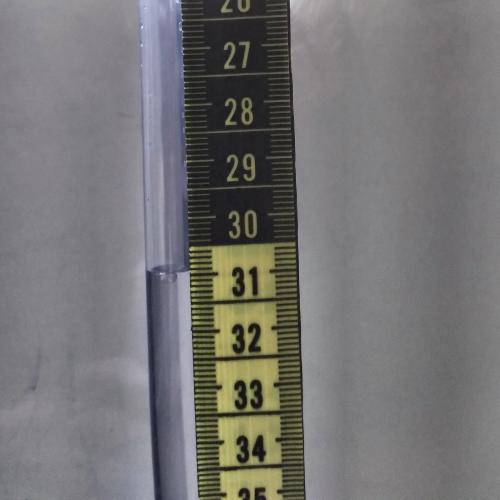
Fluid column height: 30.9 cm